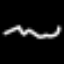
Label: squiggle